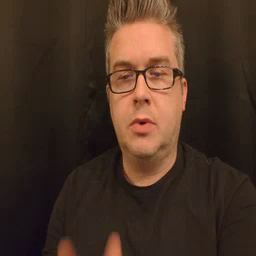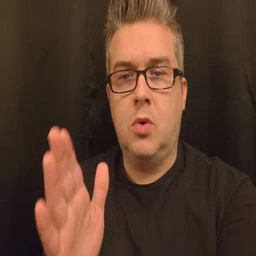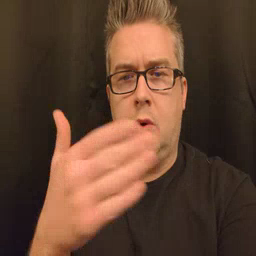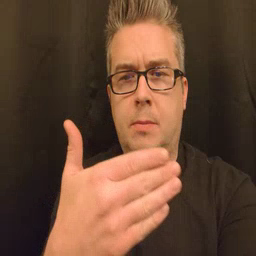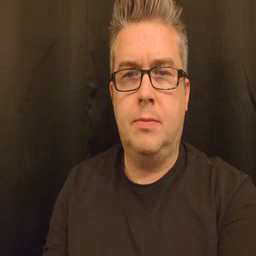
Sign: room